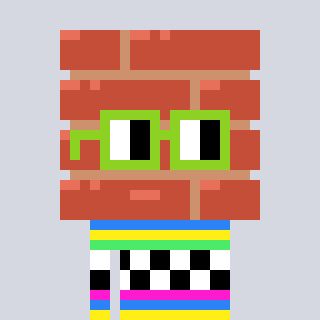
a pixel art character with square light green glasses, a wall-shaped head and a teal-colored body on a cool background